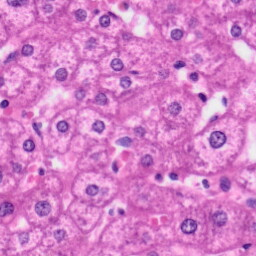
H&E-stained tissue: Liver